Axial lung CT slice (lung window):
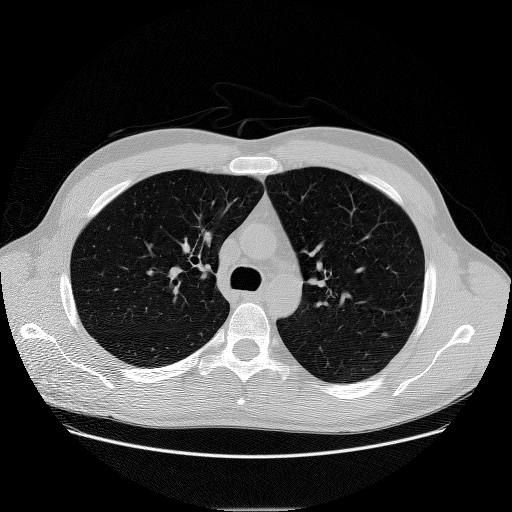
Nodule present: no